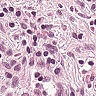
Metastatic tissue present: no